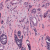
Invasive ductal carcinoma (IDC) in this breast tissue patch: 1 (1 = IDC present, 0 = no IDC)